Chest X-ray:
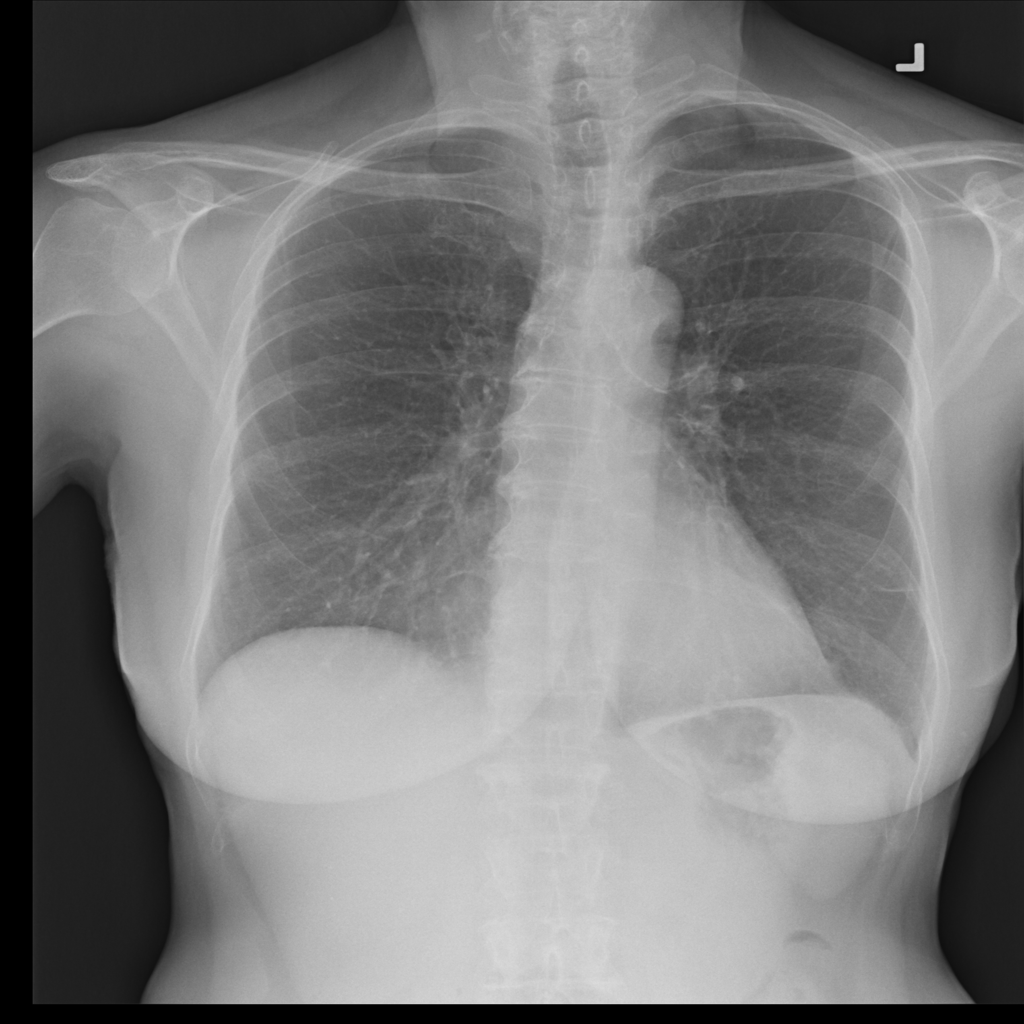
Findings: Fibrosis
No abnormal finding: no